Field crop: maize
Growth stage: 1
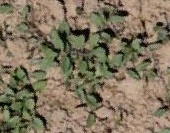
Species: convolvulus